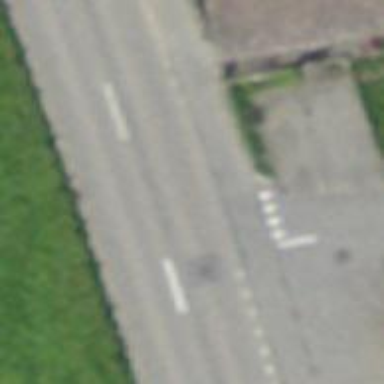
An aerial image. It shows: Secondary road with asphalt surface.